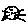
Label: cat